Question: Let's say I have this image <URL>:

With a black scratch and I want to remove it from my image. I know it is noise. I have tried neighbourhood filter and also gaussian filter but no success.
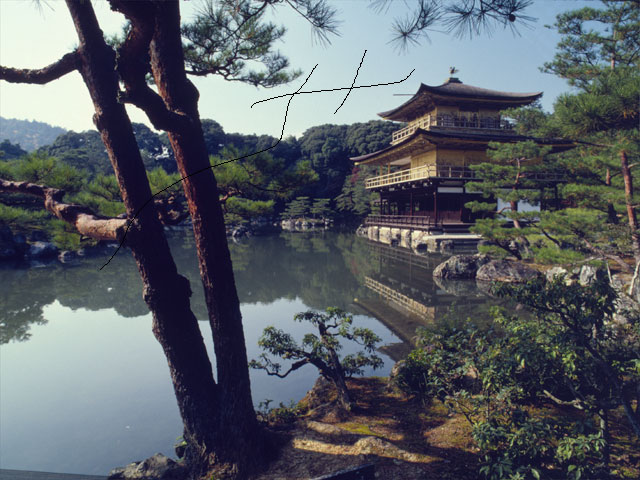
Answer: If you know the location of the scratch, this problem is known as <URL>, and there are very sophisticated algorithms for that. So one approach would be to detect the scratch as good as you can, then use a standard inpainting algorithm on it. I've played with your image in Mathematica a little:
First I applied a median filter to the image. As you found out yourself, this removes the scratch, but also removes a lot of detail. The difference between median and original image is a good indicator for your scratch, though:

When I binarize this image with a manually selected threshold, I get a quick&dirty scratch detector:

If you have more knowledge about what your scratches look like, you can improve this detector a lot. e.g. are the scratches always dark? Do they always have high contrast? Are they always smooth curves, i.e. is their curvature always low? - Each of these properties can be measured somehow, so you'd combine these measurements to a single image and binarize that.
One small improvement is to remove small components:

This is still not perfect, but the result is good enough to use it as an inpainting mask:

This will remove some detail, too, but the differences are harder to spot.
Full Mathematica code:
'''
difference = ImageDifference[sourceImage, MedianFilter[sourceImage, 2]];
mask = DeleteSmallComponents[Binarize[difference, 0.15], 15];
Inpaint[sourceImage, mask]
'''
If you're don't have access to a standard inpainting algorithm (like Navier Stokes or Telea), a poor man's algorithm would be to use the median filtered image in those regions where the mask is 1 (probably something like 'mask*sourceImage + (1-mask)*medialFilteredImage' in Matlab). Depending on the image data, the difference might not be worth the extra effort of a "real" inpainting algorithm: